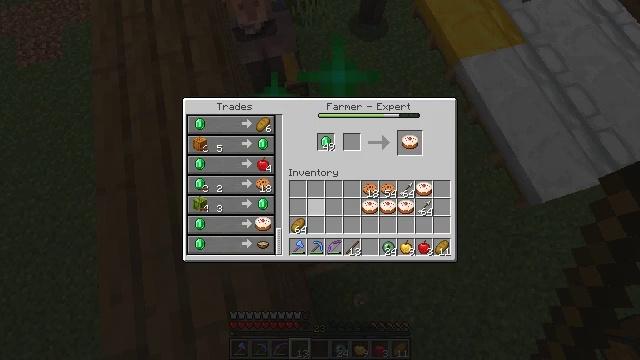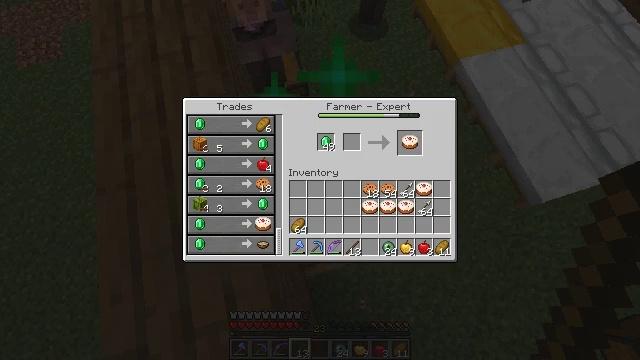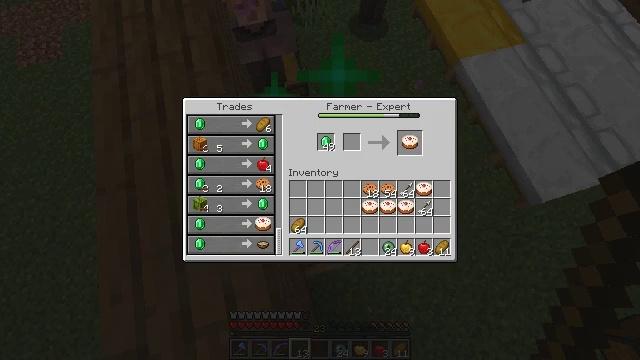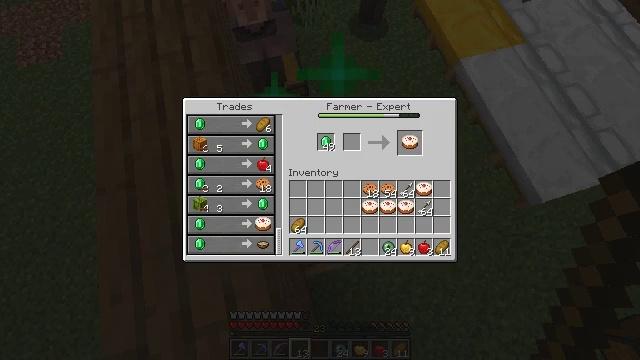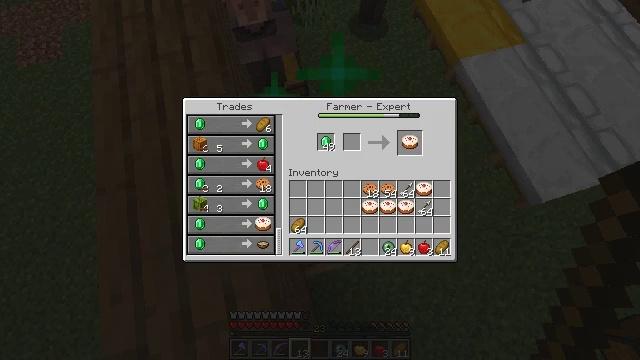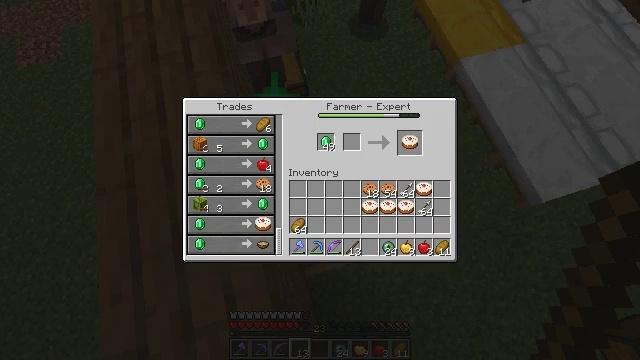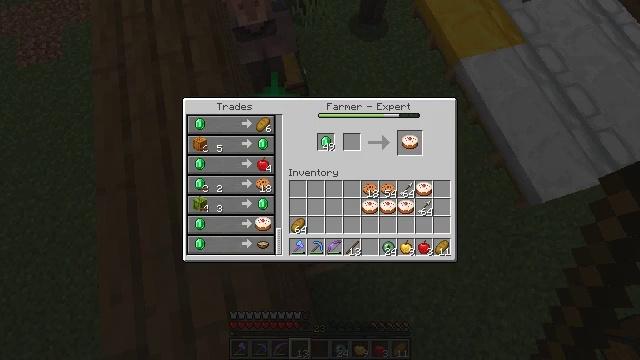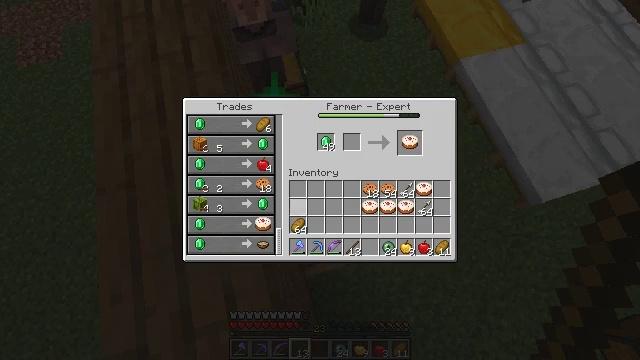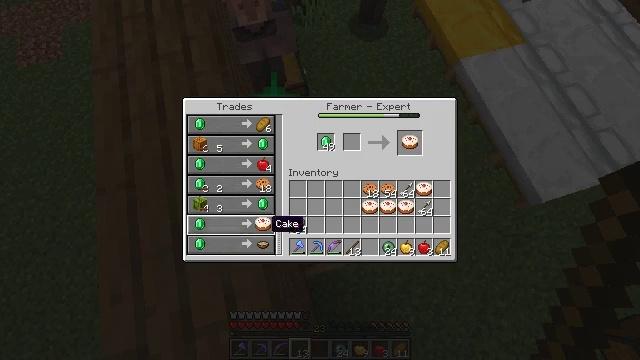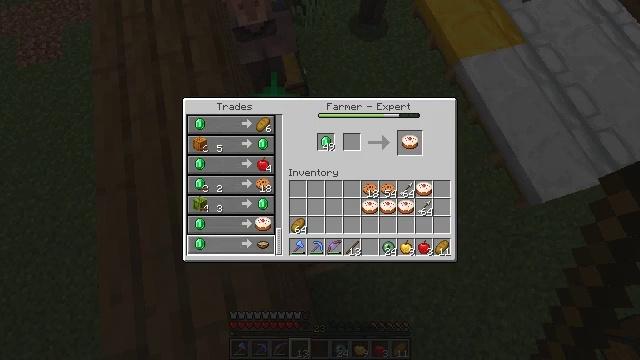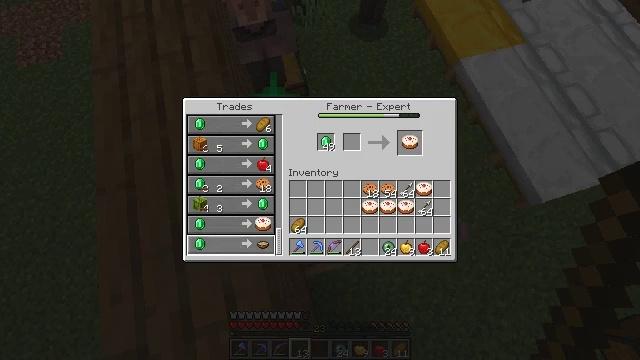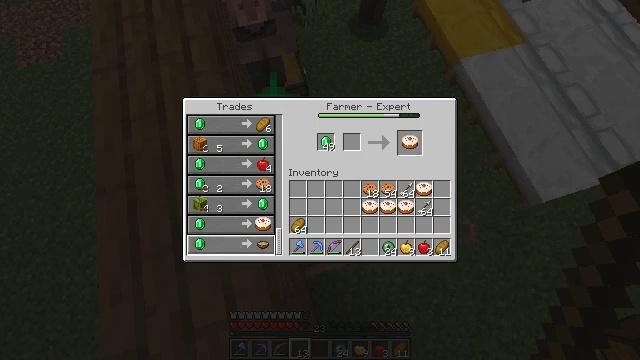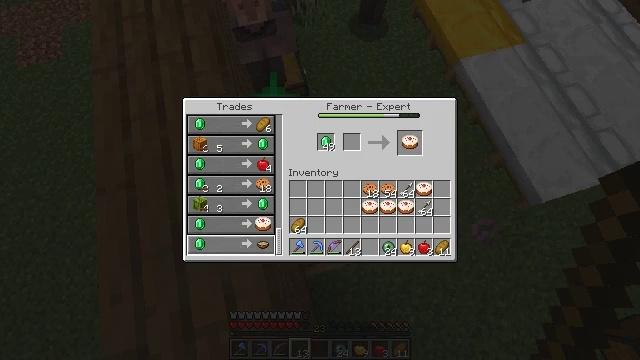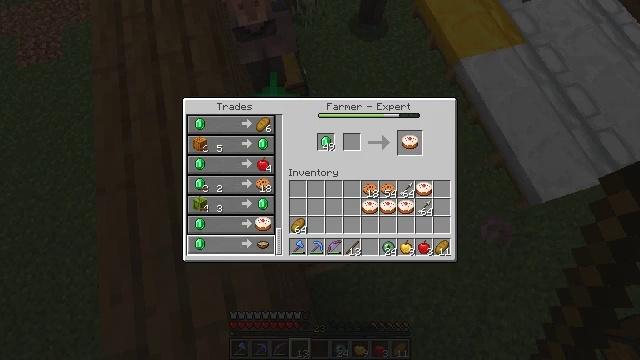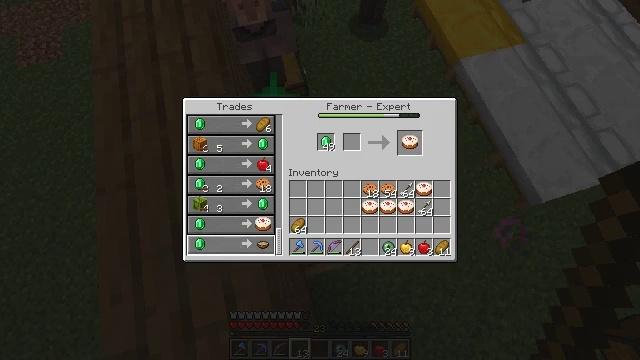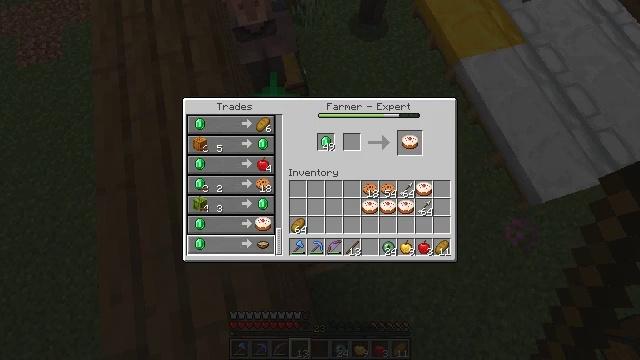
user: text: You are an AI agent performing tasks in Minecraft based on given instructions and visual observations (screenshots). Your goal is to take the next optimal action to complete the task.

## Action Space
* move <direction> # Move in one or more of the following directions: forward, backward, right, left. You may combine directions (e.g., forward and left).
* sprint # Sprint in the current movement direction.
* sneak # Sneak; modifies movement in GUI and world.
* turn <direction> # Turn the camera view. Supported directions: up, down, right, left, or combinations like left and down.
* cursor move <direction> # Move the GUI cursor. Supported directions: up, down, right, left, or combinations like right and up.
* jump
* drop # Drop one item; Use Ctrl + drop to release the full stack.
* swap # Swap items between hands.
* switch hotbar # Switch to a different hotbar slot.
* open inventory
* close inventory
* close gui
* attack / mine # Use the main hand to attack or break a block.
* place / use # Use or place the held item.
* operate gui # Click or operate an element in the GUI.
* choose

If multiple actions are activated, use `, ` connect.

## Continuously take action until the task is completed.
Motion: motion action
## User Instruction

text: Combine a brown mushroom, a red mushroom, and a bowl to craft a suspicious stew.
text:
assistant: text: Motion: cursor move right and up
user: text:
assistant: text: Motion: no_op
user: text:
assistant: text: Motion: no_op
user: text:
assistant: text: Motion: no_op
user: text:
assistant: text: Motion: no_op
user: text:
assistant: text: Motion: cursor move left and down
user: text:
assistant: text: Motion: cursor move left and down
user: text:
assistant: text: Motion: cursor move left and down
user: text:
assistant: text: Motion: cursor move left
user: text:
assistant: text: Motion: no_op
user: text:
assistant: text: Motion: no_op
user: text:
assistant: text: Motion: no_op
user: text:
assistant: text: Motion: no_op
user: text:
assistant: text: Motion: no_op
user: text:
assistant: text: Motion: no_op
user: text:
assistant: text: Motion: no_op
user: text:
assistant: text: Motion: operate gui
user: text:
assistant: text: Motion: operate gui
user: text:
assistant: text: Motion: no_op
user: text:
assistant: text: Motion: cursor move right and up
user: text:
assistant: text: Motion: cursor move right and up
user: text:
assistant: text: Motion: cursor move right and up
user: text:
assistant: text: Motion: cursor move right and up
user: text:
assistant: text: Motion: no_op
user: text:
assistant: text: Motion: no_op
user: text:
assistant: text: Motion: no_op
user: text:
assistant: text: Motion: no_op
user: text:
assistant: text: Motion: no_op
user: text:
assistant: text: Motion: no_op
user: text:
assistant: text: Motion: no_op